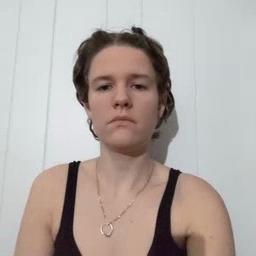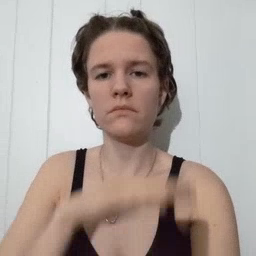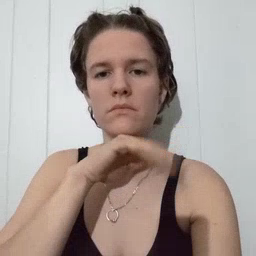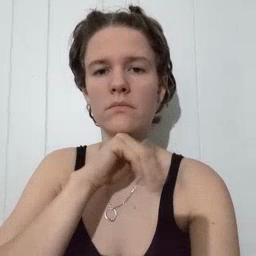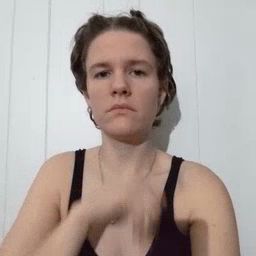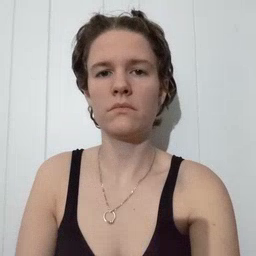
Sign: pig